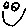
Label: smiley face